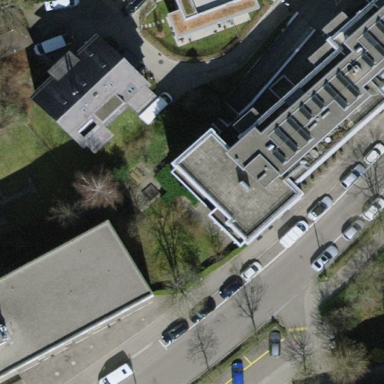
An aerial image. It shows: Flat-roofed apartment building.